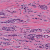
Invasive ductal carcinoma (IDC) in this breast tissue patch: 1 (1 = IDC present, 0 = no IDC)